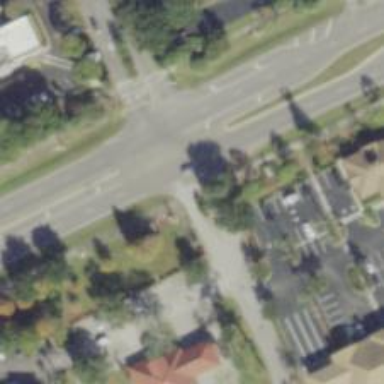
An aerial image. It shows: Crossing road.